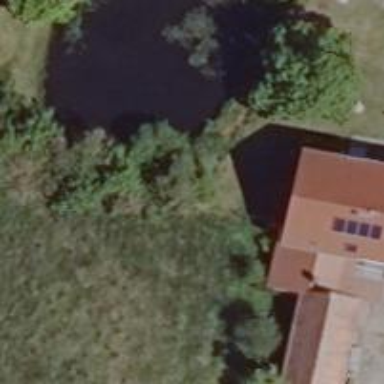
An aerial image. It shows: Pond with natural water.